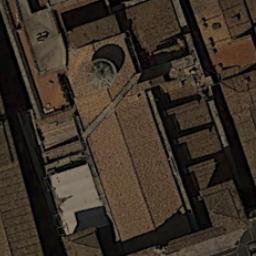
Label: church